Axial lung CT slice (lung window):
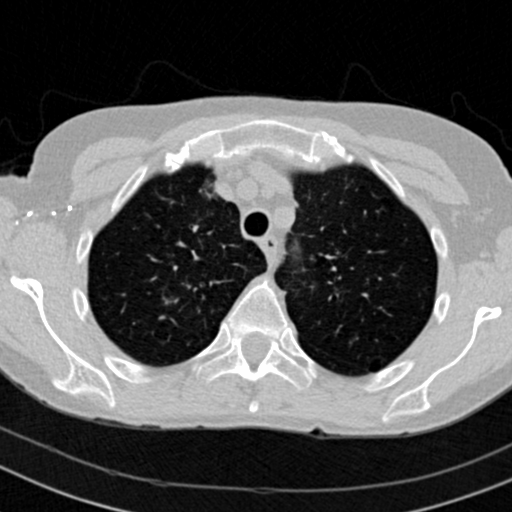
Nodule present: no